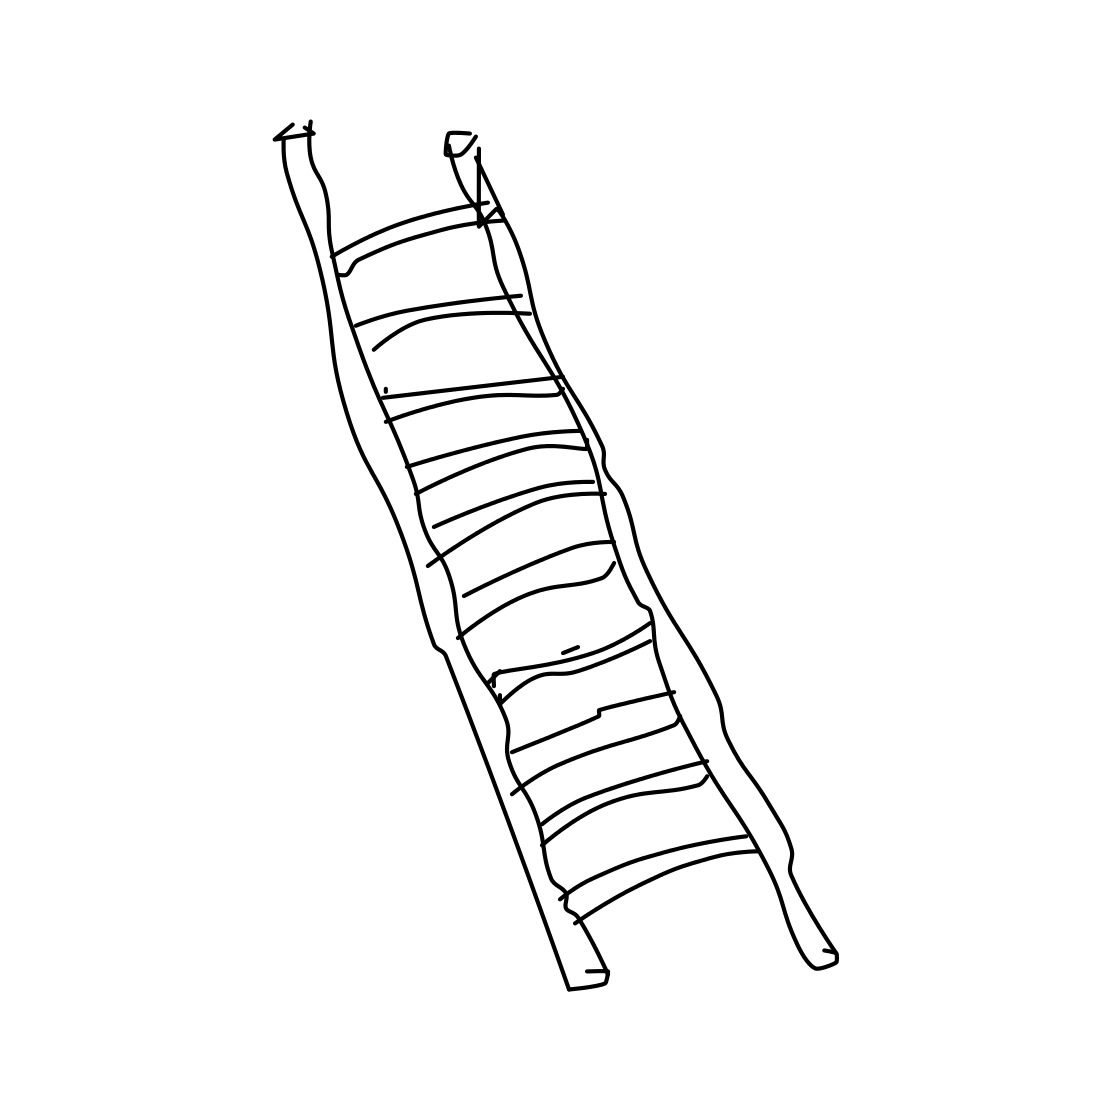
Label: ladder